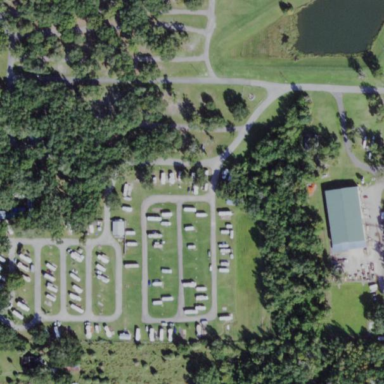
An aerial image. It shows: Campsite designated for tourism.